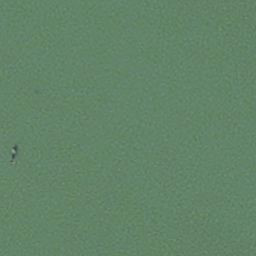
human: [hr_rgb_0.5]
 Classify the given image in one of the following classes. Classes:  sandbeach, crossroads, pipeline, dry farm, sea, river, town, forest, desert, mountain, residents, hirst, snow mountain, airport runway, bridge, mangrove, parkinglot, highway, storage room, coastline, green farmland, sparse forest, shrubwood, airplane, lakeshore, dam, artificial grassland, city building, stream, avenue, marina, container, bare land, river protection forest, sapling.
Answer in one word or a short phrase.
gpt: sea